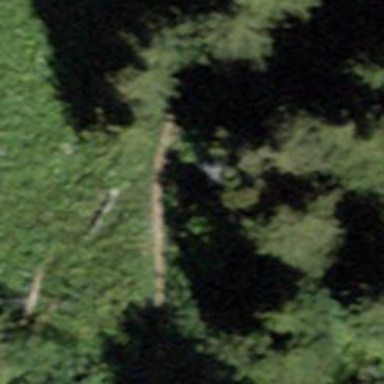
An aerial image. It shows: Ground path.